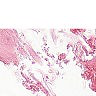
Metastatic tissue present: no